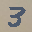
Label: 3